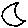
Label: moon